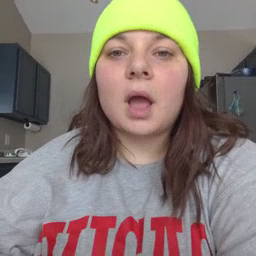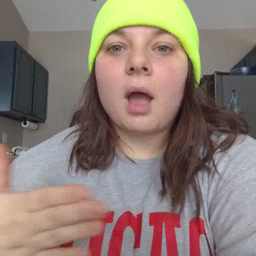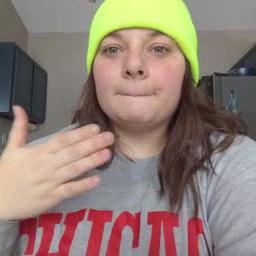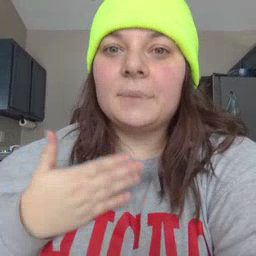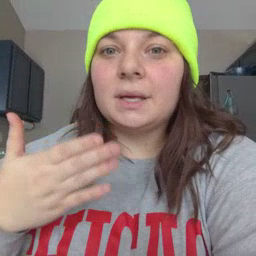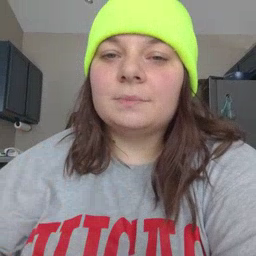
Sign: happy